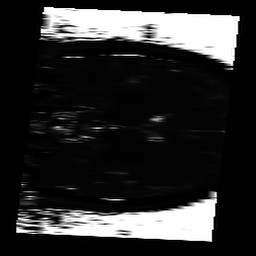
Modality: T2map
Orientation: coronal
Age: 41
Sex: male
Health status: ill